Field crop: maize
Growth stage: 2
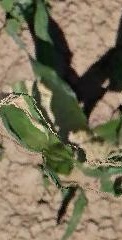
Species: maize